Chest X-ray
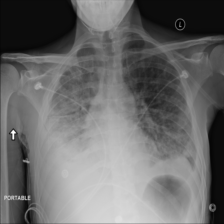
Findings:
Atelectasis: negative
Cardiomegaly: negative
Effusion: positive
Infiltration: positive
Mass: negative
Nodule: negative
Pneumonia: negative
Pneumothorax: negative
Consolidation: negative
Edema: negative
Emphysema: negative
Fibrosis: negative
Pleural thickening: negative
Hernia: negative